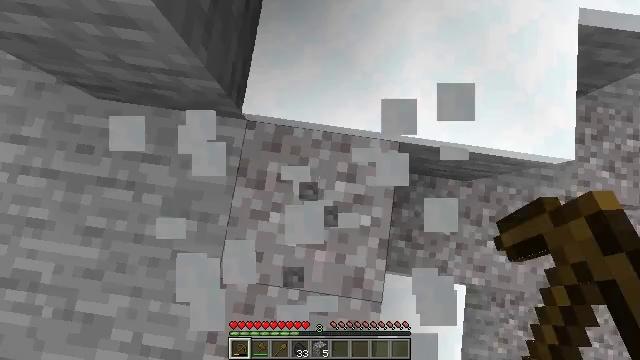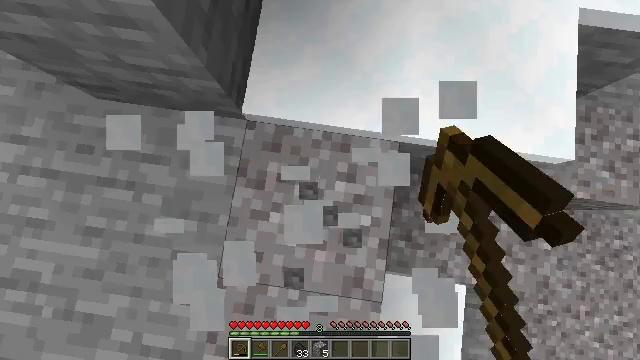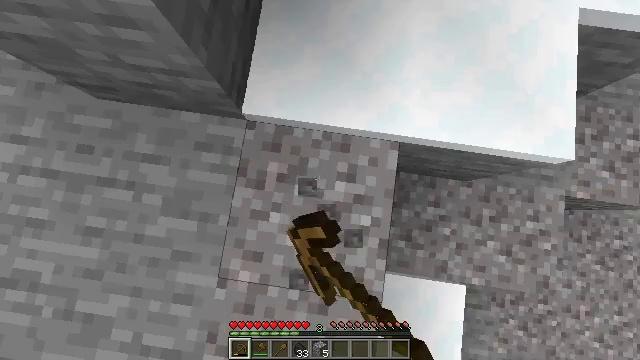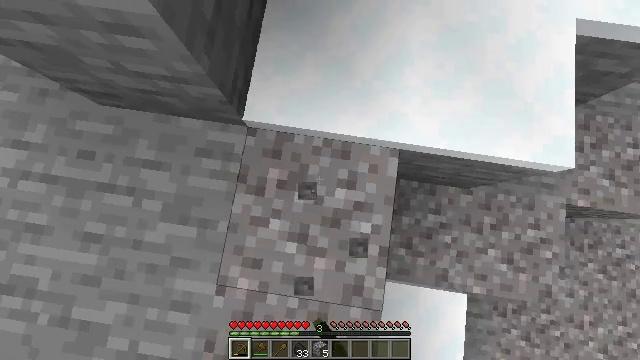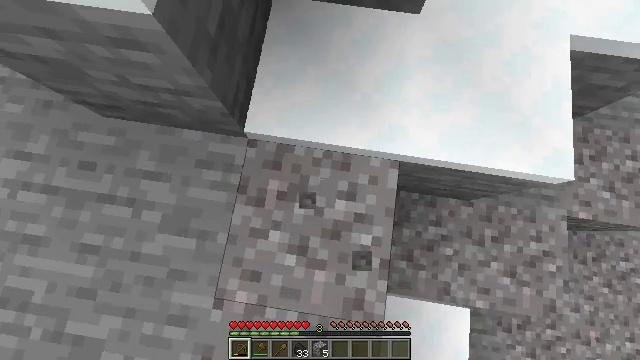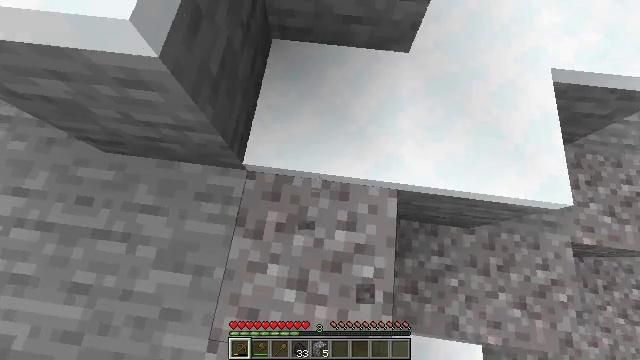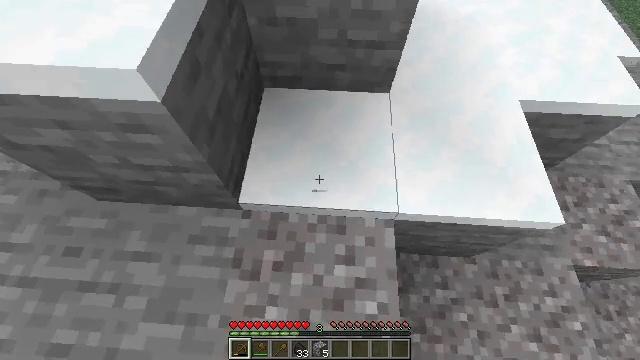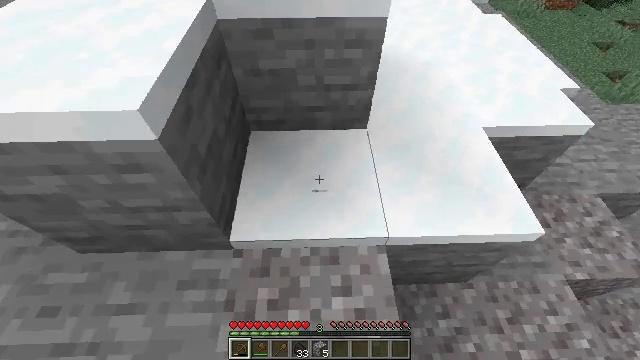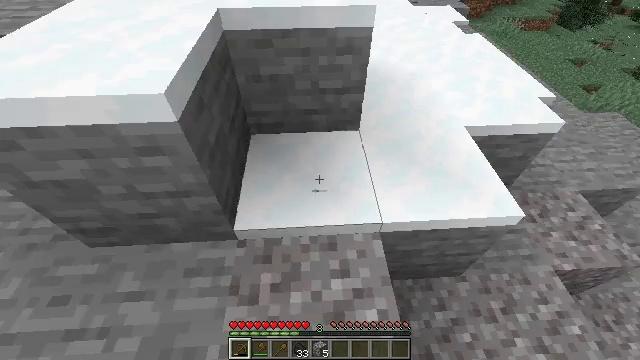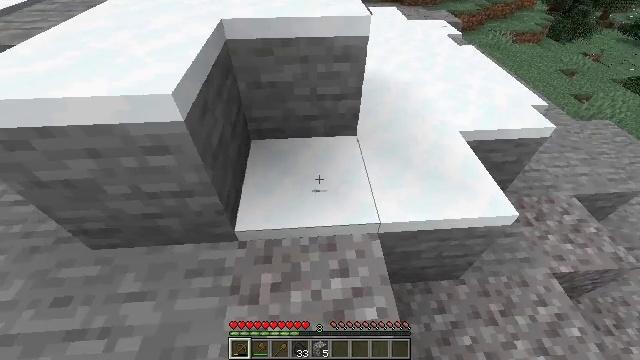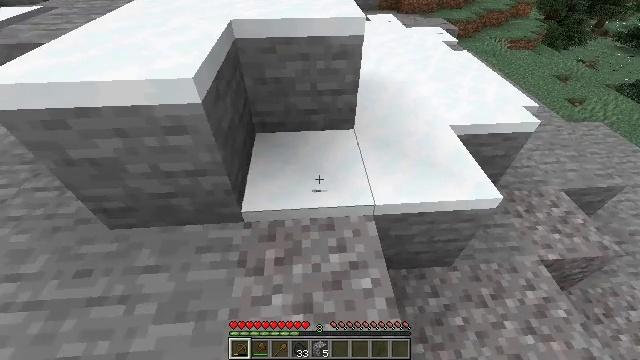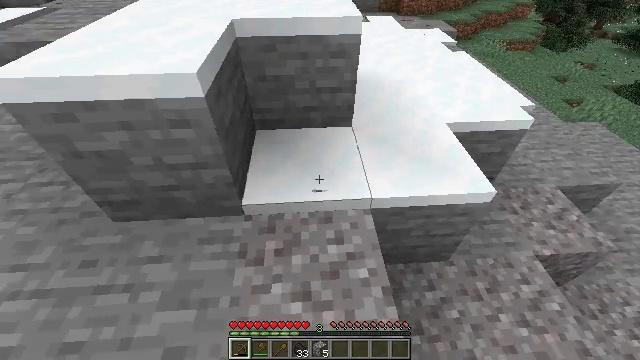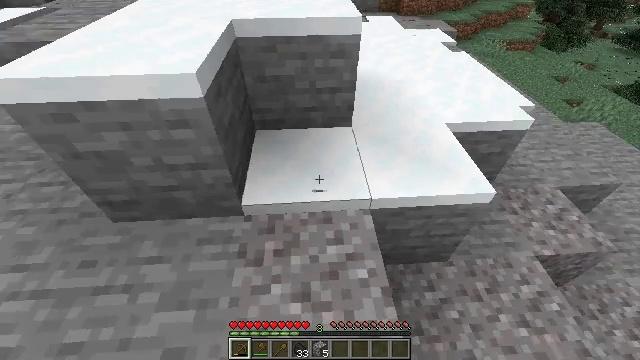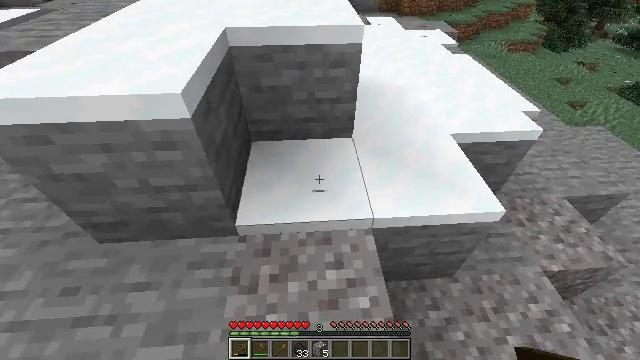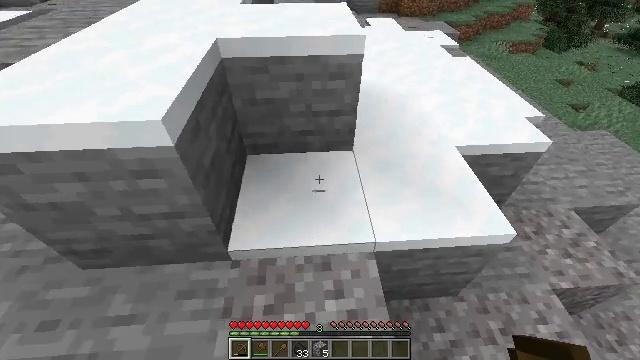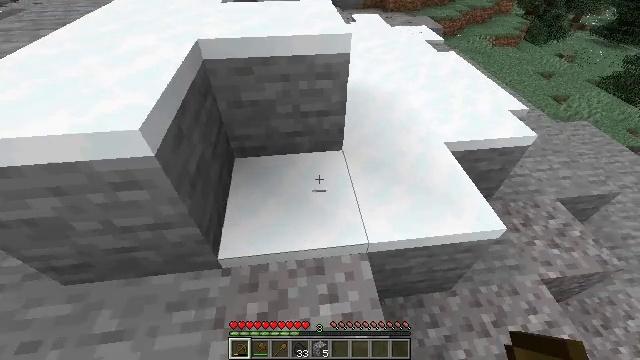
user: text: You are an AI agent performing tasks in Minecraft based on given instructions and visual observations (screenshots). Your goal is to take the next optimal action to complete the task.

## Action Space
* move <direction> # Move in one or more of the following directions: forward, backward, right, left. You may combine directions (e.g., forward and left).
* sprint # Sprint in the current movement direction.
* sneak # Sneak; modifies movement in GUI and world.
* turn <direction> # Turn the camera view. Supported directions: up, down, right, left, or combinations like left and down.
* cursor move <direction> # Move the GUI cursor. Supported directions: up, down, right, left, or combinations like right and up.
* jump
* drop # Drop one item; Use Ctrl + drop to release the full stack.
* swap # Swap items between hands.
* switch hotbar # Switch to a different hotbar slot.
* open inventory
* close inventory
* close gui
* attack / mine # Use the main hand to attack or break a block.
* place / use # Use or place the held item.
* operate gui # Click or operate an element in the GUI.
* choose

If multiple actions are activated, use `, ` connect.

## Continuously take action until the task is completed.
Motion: motion action
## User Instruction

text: Break the snow block.
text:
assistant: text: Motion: attack / mine
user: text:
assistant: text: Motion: no_op
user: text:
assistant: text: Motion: turn up
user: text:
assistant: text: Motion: turn up
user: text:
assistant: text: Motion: turn right and up
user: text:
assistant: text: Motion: move back, turn right and up
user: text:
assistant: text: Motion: move back, turn right and up
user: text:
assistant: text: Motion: move back, turn right and up
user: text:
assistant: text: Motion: move back, turn up
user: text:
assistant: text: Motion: turn up
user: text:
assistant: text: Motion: no_op
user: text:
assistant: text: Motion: move forward
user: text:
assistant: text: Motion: move forward
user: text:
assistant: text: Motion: move forward
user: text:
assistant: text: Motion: move forward, turn right
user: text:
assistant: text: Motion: move forward, turn right and down
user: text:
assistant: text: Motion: move forward and move right, turn right and down
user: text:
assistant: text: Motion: move forward and move right
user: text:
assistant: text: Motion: no_op
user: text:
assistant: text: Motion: turn left
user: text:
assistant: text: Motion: turn left
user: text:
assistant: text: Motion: turn left
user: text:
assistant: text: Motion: turn left and up
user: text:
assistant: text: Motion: no_op
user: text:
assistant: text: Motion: no_op
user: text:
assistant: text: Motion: no_op
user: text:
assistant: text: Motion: no_op
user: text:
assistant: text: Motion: turn up
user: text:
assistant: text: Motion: turn up
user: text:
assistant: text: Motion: turn right and up